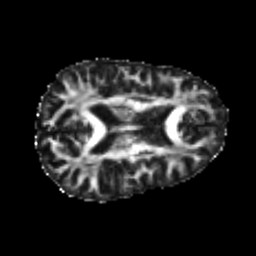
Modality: FA
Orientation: axial
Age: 24
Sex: female
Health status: healthy
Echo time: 0.074 s